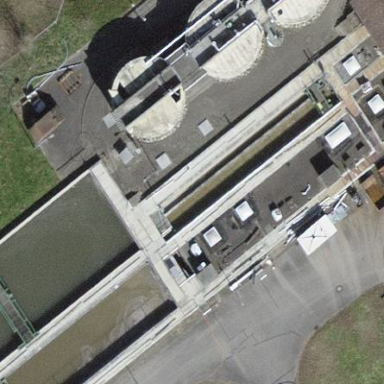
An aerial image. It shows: Body of wastewater.